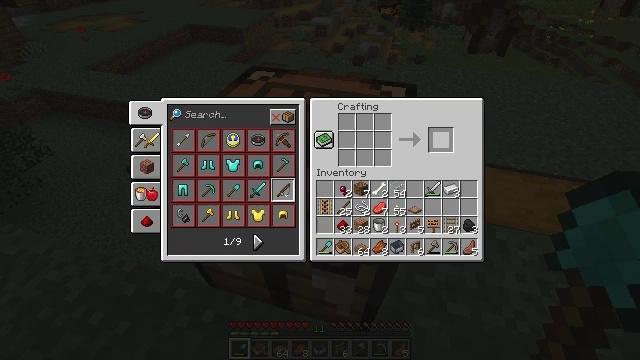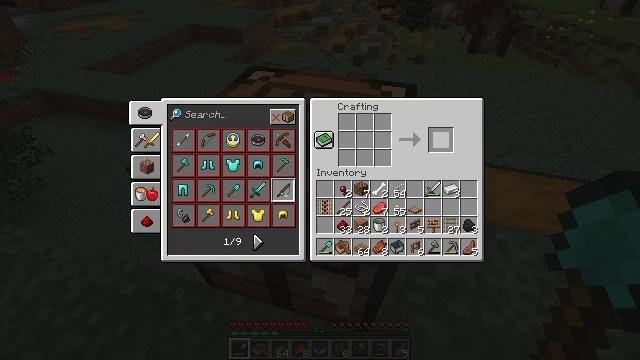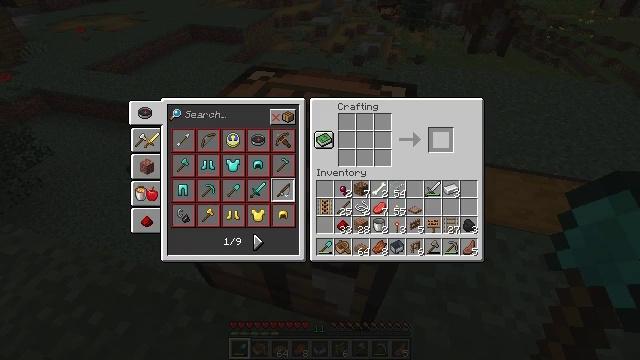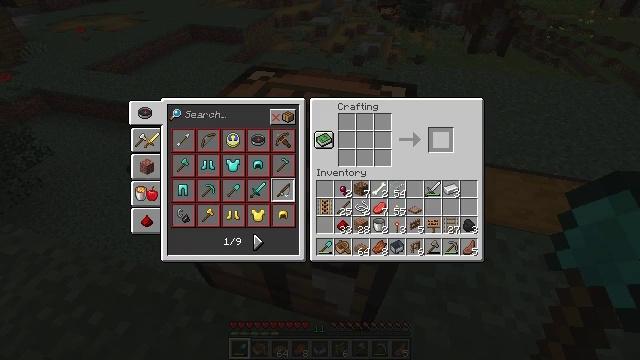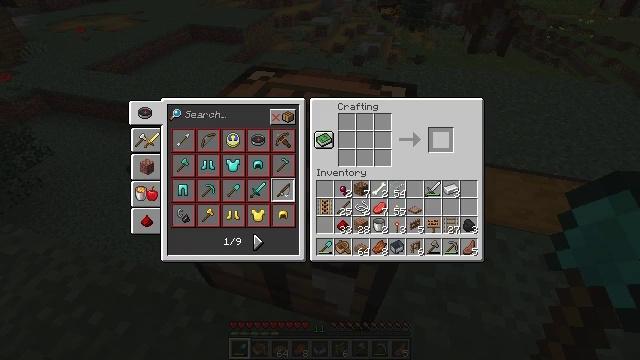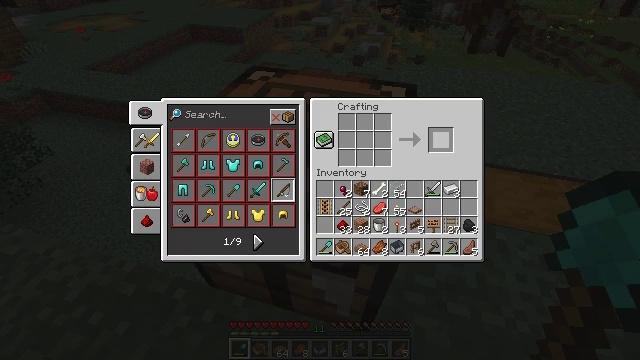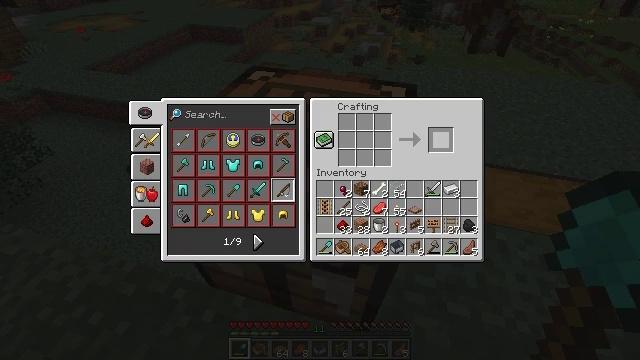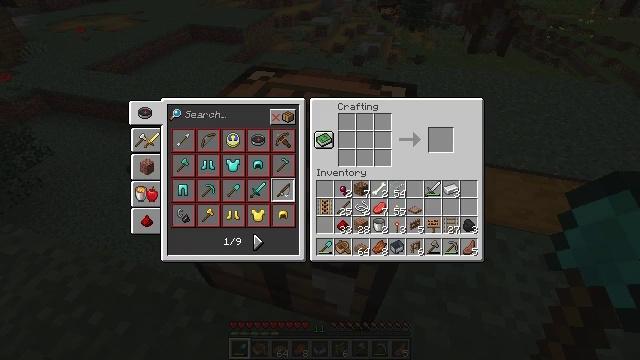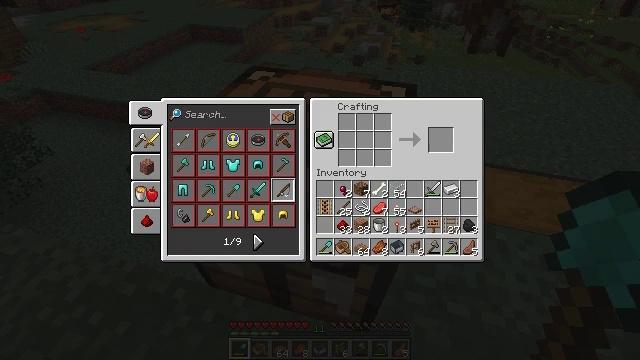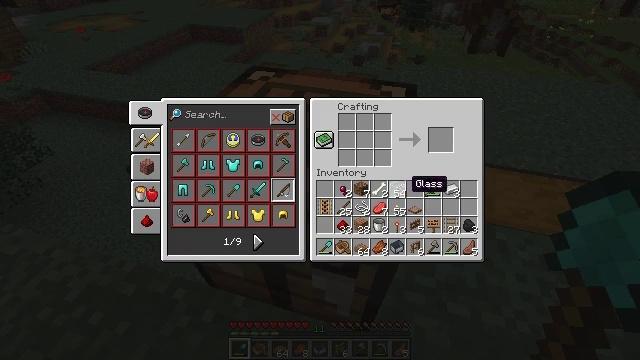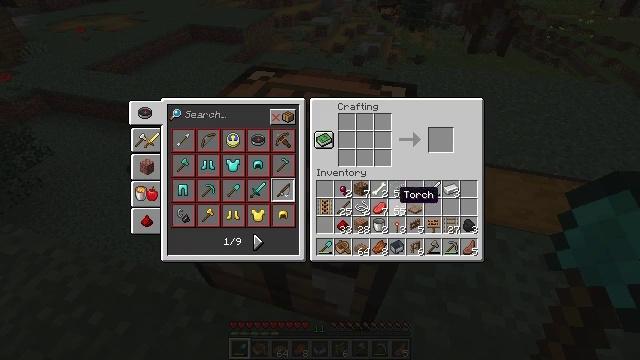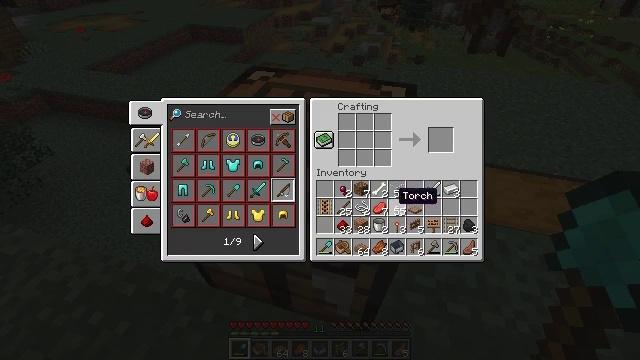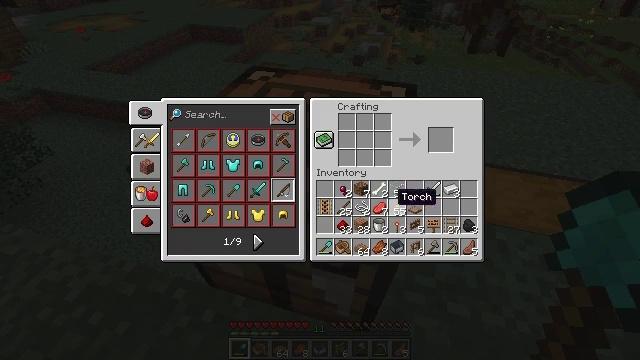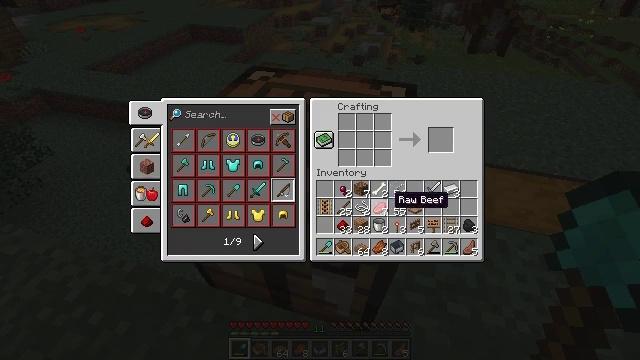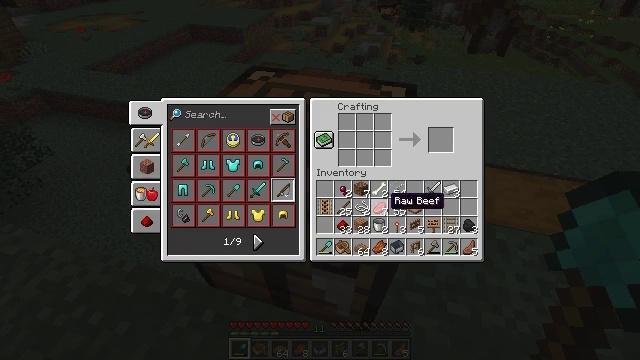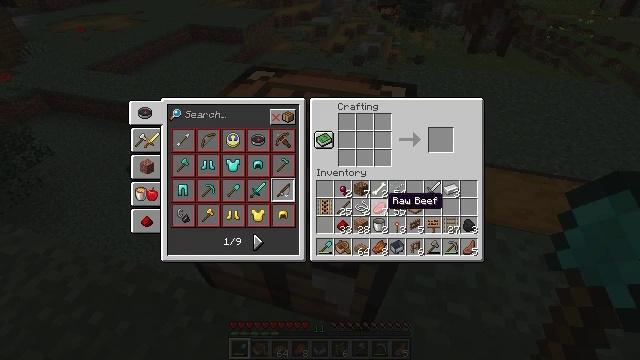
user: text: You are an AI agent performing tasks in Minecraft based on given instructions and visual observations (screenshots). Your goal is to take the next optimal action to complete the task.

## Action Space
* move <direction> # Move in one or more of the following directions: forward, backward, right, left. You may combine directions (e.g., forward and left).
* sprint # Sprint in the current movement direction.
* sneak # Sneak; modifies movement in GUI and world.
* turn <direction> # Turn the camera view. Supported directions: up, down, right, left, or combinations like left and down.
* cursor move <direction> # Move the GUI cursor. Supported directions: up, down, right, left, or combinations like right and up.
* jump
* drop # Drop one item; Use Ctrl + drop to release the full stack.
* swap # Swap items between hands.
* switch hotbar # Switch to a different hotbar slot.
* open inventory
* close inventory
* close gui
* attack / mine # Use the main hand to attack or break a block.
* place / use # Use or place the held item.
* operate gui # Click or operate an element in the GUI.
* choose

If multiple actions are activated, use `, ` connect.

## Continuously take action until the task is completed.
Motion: motion action
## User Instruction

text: Make a jungle fence on a crafting table using jungle planks and sticks.
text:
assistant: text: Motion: sneak, open gui
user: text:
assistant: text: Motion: sneak
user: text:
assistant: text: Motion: sneak
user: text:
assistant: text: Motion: sneak
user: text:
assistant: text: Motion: sneak
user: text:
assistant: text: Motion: sneak
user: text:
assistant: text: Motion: sneak, cursor move down
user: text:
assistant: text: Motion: sneak, cursor move left and down
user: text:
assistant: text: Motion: cursor move left and down
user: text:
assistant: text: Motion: cursor move left and down
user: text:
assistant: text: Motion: no_op
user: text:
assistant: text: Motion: no_op
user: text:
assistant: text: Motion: no_op
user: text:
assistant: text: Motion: no_op
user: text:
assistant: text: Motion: no_op
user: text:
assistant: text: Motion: no_op
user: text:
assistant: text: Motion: no_op
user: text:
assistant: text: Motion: no_op
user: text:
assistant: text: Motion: no_op
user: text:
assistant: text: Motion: cursor move left and up
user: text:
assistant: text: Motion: cursor move left and up
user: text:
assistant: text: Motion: cursor move left and up
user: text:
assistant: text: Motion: cursor move left and up
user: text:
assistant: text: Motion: cursor move left
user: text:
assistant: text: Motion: cursor move left
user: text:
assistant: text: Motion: cursor move left
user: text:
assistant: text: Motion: no_op
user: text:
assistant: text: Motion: no_op
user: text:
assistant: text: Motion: no_op
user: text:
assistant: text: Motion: no_op